Modality: CBCT
Slice 100 of 185
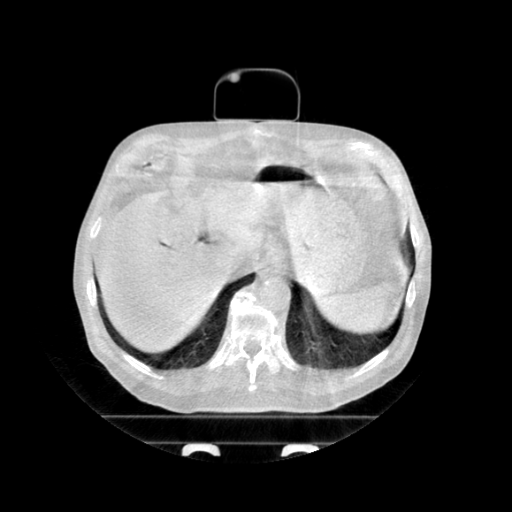